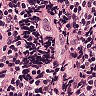
Metastatic tissue present: no